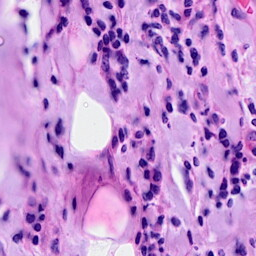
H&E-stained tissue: Breast